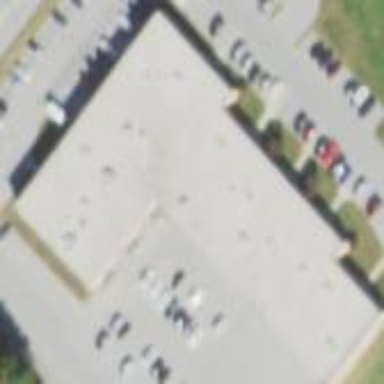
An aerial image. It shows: Office building.